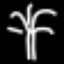
Label: palm tree